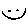
Label: smiley face